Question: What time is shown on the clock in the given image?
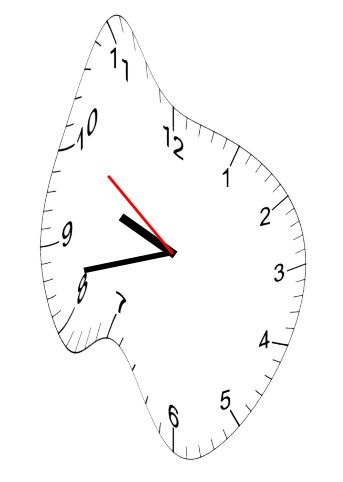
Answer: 09:42:51